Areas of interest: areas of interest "Huai De Cui Gang Industrial Park, Zone 5"
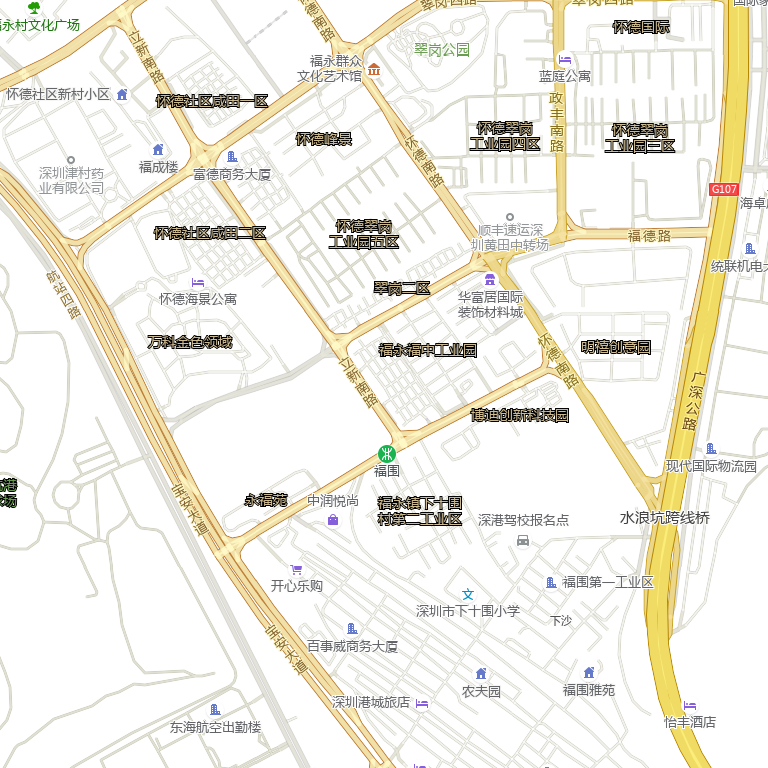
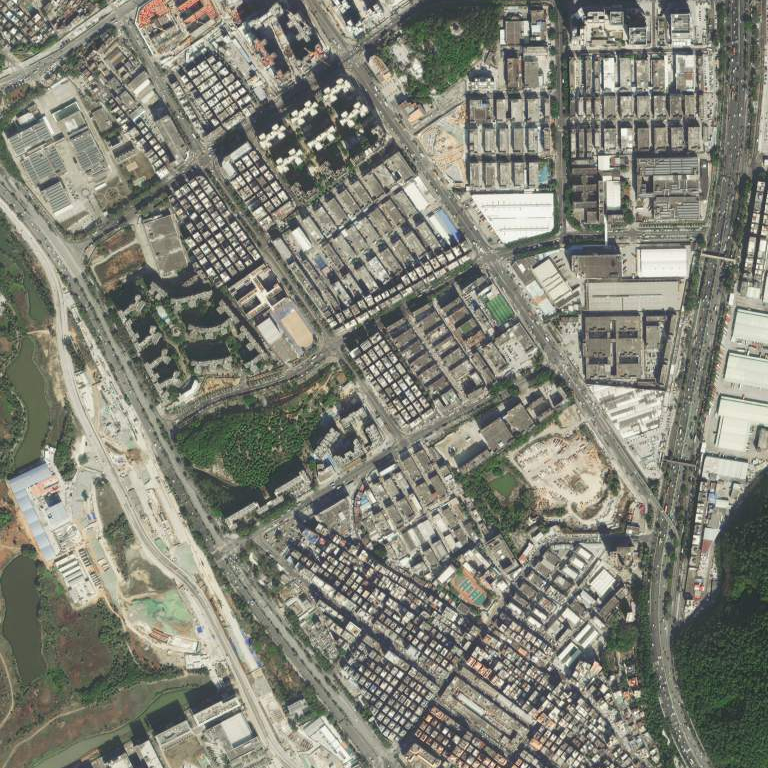